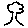
Label: tree